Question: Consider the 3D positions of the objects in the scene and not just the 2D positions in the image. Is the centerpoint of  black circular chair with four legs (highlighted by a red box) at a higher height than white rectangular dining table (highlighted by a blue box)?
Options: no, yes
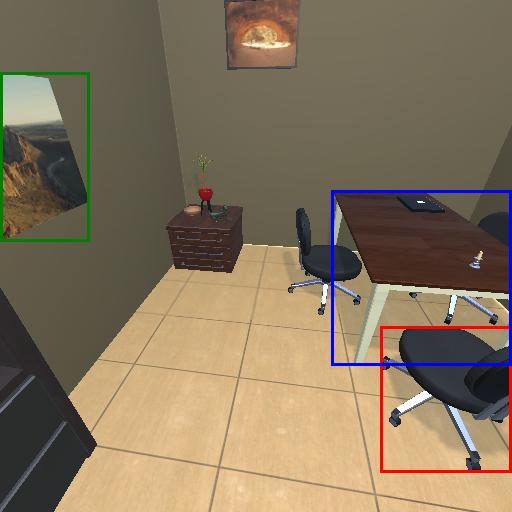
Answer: no